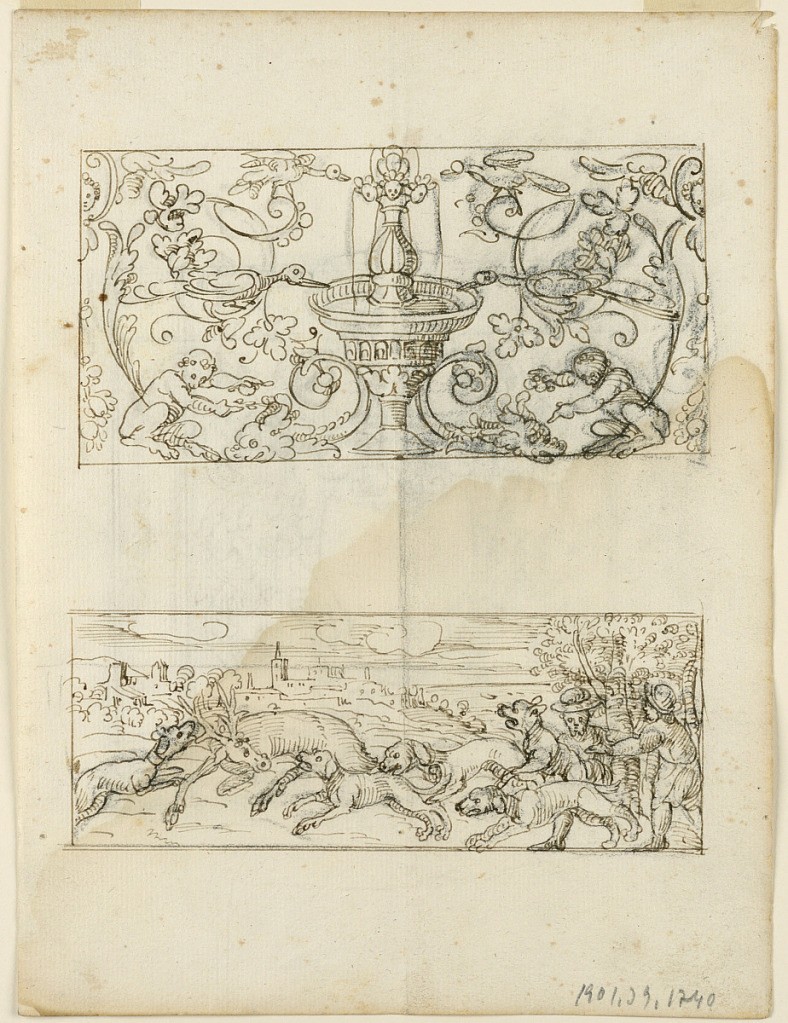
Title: Grotesque Designs and Hunt Scene
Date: early 17th century
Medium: Charcoal, pen and ink on paper
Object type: Drawing
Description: Above, a symmetrical grotesque panel with a fountain. Below, a hounds attack a stag in a landscape.